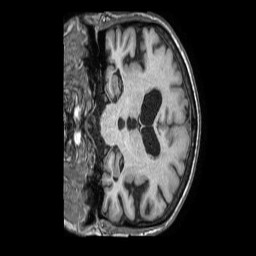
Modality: T1w
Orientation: coronal
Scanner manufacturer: philips
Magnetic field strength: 1.5 T
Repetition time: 0.0071 s
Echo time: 0.003213 s